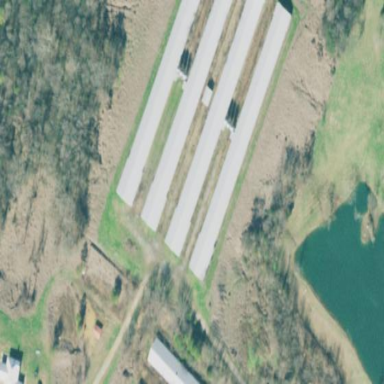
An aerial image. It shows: Farm auxiliary building.